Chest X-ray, PA view. Patient: 37 years old, sex F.
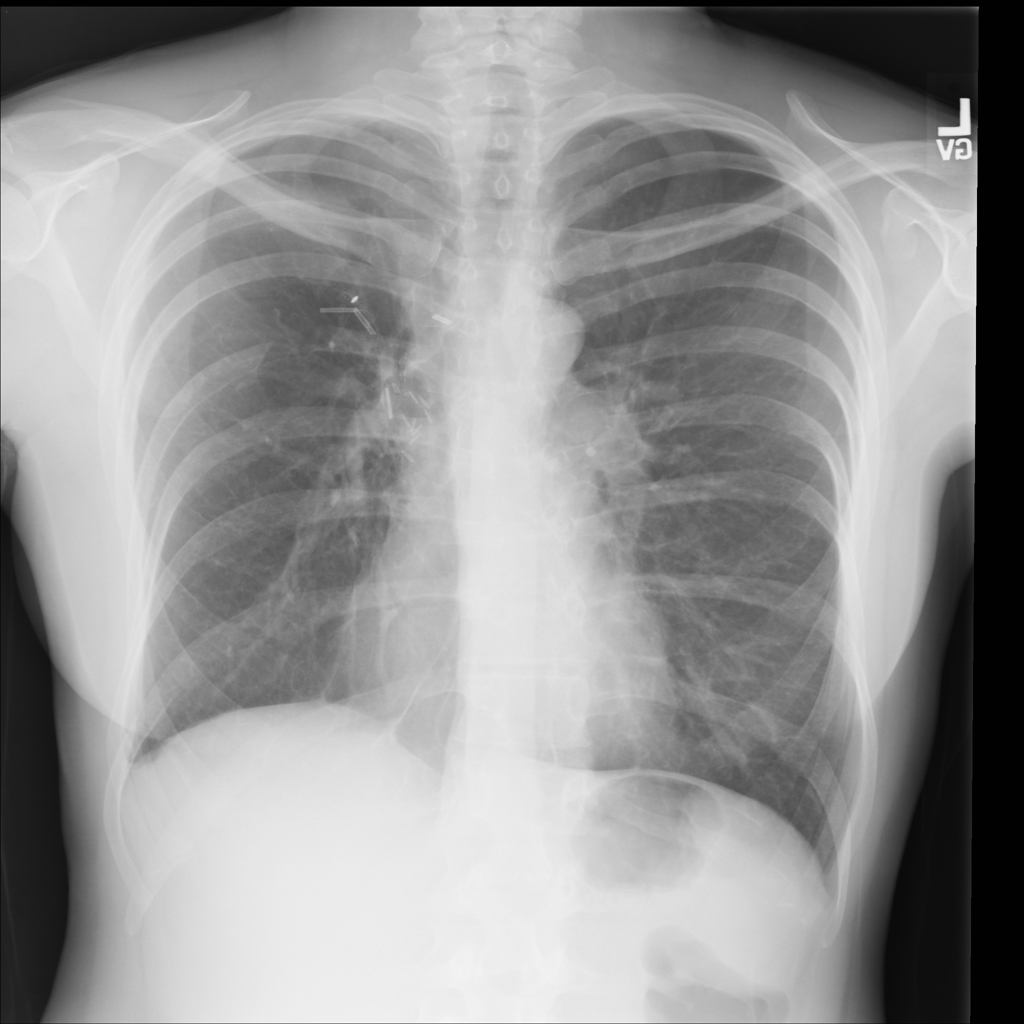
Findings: No Finding